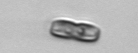
Label: pennate